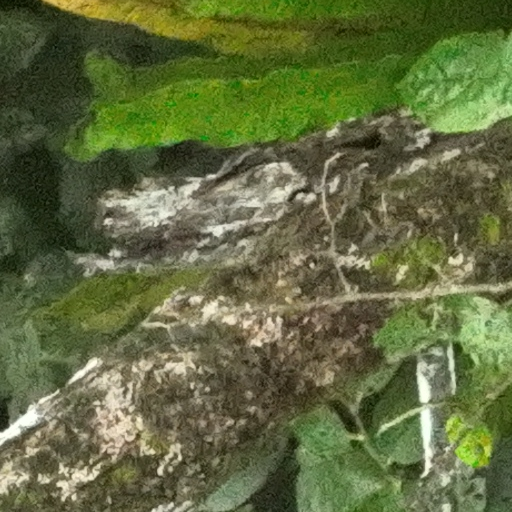
Species: Luehea seemannii
GBIF accepted scientific name: Luehea seemannii
Crown area (m\u00b2): 200.181